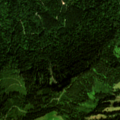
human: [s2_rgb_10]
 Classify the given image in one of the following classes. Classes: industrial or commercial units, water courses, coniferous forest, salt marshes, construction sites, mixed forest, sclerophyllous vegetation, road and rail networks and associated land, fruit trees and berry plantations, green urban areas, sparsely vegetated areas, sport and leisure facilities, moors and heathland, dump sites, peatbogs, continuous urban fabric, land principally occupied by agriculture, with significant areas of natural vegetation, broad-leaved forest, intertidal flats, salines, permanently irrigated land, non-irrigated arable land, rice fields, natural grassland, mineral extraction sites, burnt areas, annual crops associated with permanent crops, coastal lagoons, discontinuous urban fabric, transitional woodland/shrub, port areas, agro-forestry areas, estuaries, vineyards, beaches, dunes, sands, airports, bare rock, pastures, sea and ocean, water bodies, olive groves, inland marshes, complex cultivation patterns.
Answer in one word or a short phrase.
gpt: complex cultivation patterns, land principally occupied by agriculture, with significant areas of natural vegetation, coniferous forest, mixed forest